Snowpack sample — Snodgrass Mountain, Crested Butte, Colorado (2/4/25, 12:06 PM MST)
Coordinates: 38.923, -106.968
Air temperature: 35 °F
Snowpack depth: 80 cm
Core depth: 80 cm
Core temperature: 32 °F
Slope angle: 14°, slope face: 78°
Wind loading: low
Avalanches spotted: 0
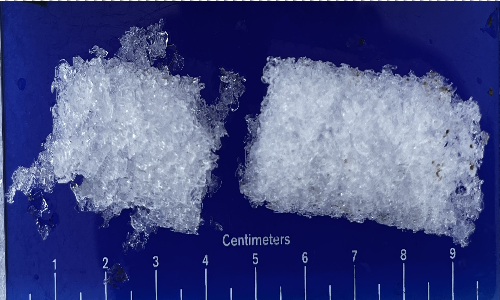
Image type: core
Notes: No avalanches nearby, unusually warm weather for the last month reported by residents, Collected 25 yards from treeline